The image is a 2-D grayscale rendering of a rotating-machine vibration signal (signal-to-image). Determine the machine's mechanical condition. Answer with exactly one of: normal, misalignment, unbalance, looseness.
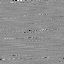
Answer: normal